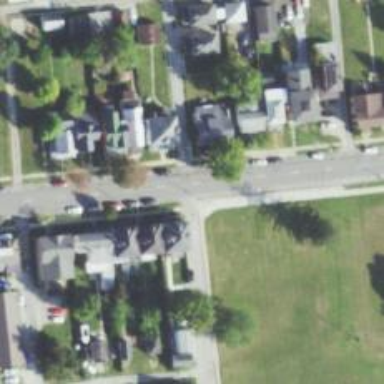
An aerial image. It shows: Neighbourhood designated as historic district.